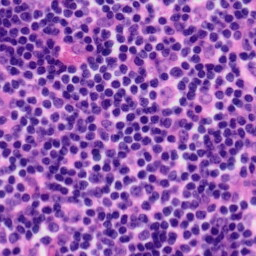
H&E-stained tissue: Tonsil